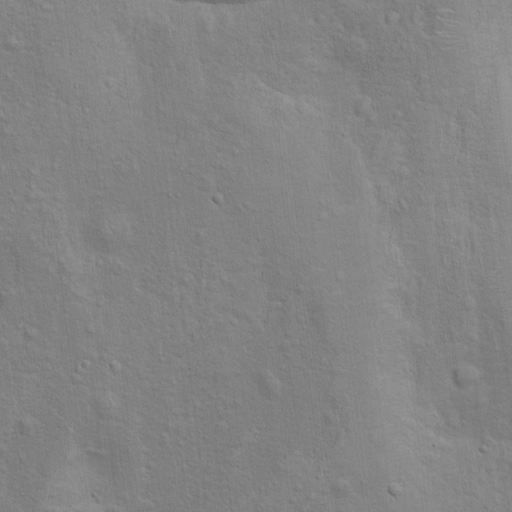
Classes present: Background, Cone